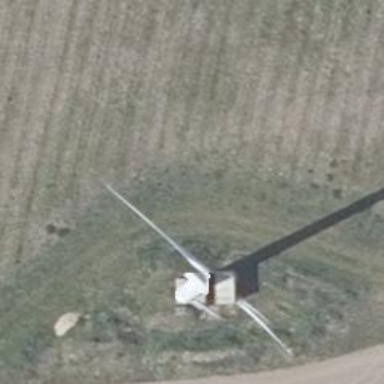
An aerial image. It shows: Wind generator is in the picture.